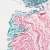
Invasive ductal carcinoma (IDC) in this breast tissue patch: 0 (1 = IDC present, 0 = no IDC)